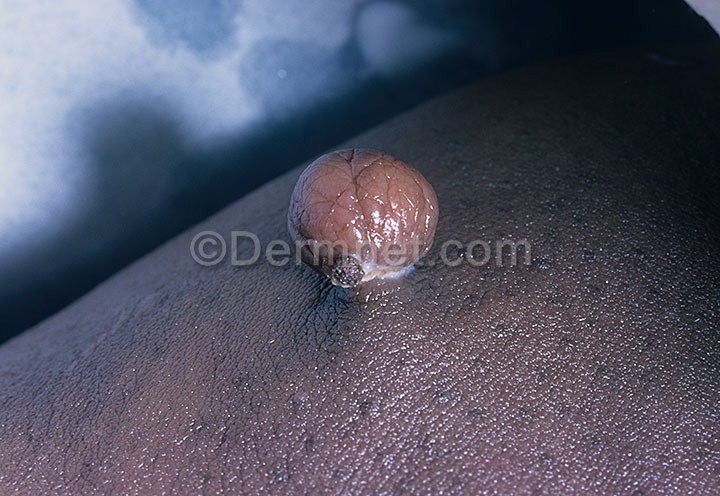
Disease: Seborrheic Keratoses and other Benign Tumors